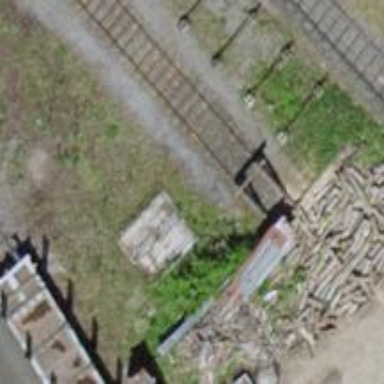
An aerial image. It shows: Railway buffer stop.